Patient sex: M
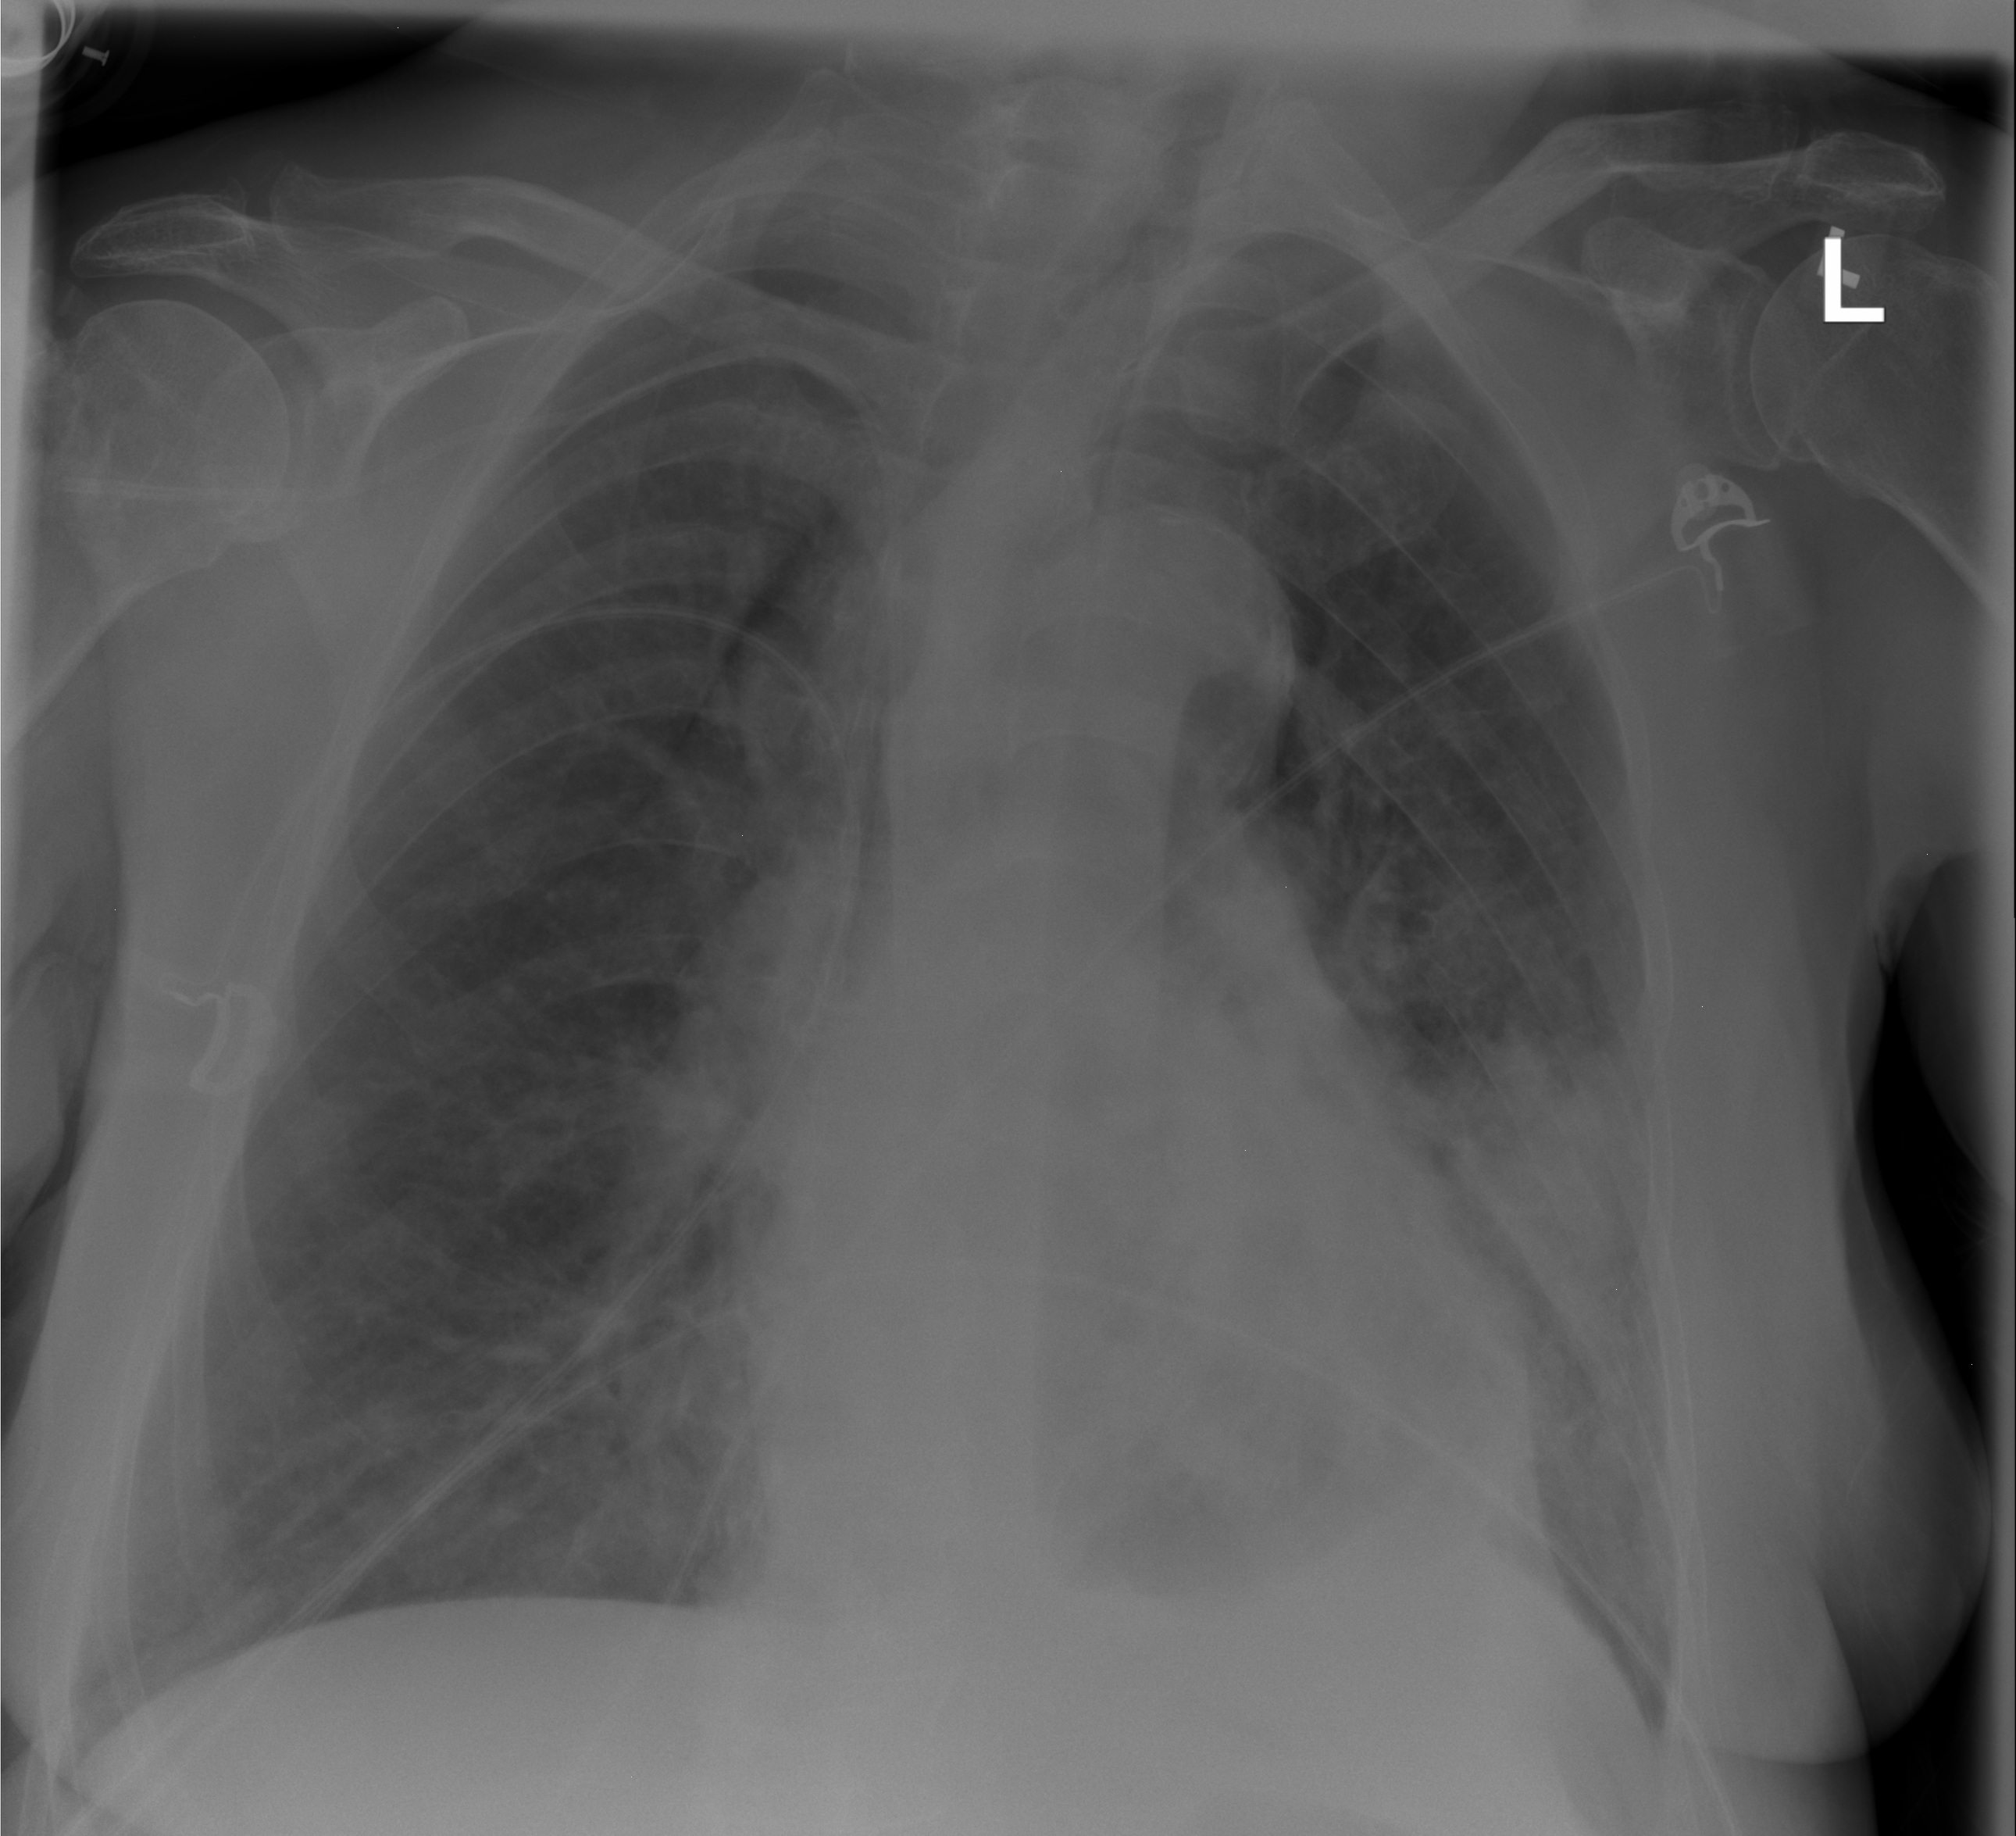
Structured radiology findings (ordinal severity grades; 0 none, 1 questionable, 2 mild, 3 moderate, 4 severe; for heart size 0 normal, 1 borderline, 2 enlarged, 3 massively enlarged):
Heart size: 0
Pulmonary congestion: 2
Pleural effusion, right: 2
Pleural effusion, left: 3
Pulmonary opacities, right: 0
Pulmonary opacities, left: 0
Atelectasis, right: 0
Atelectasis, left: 2